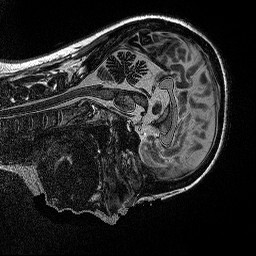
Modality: MP2RAGE
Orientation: sagittal
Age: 38
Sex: female
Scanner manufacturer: siemens
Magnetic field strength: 3 T
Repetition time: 5 s
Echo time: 0.00298 s